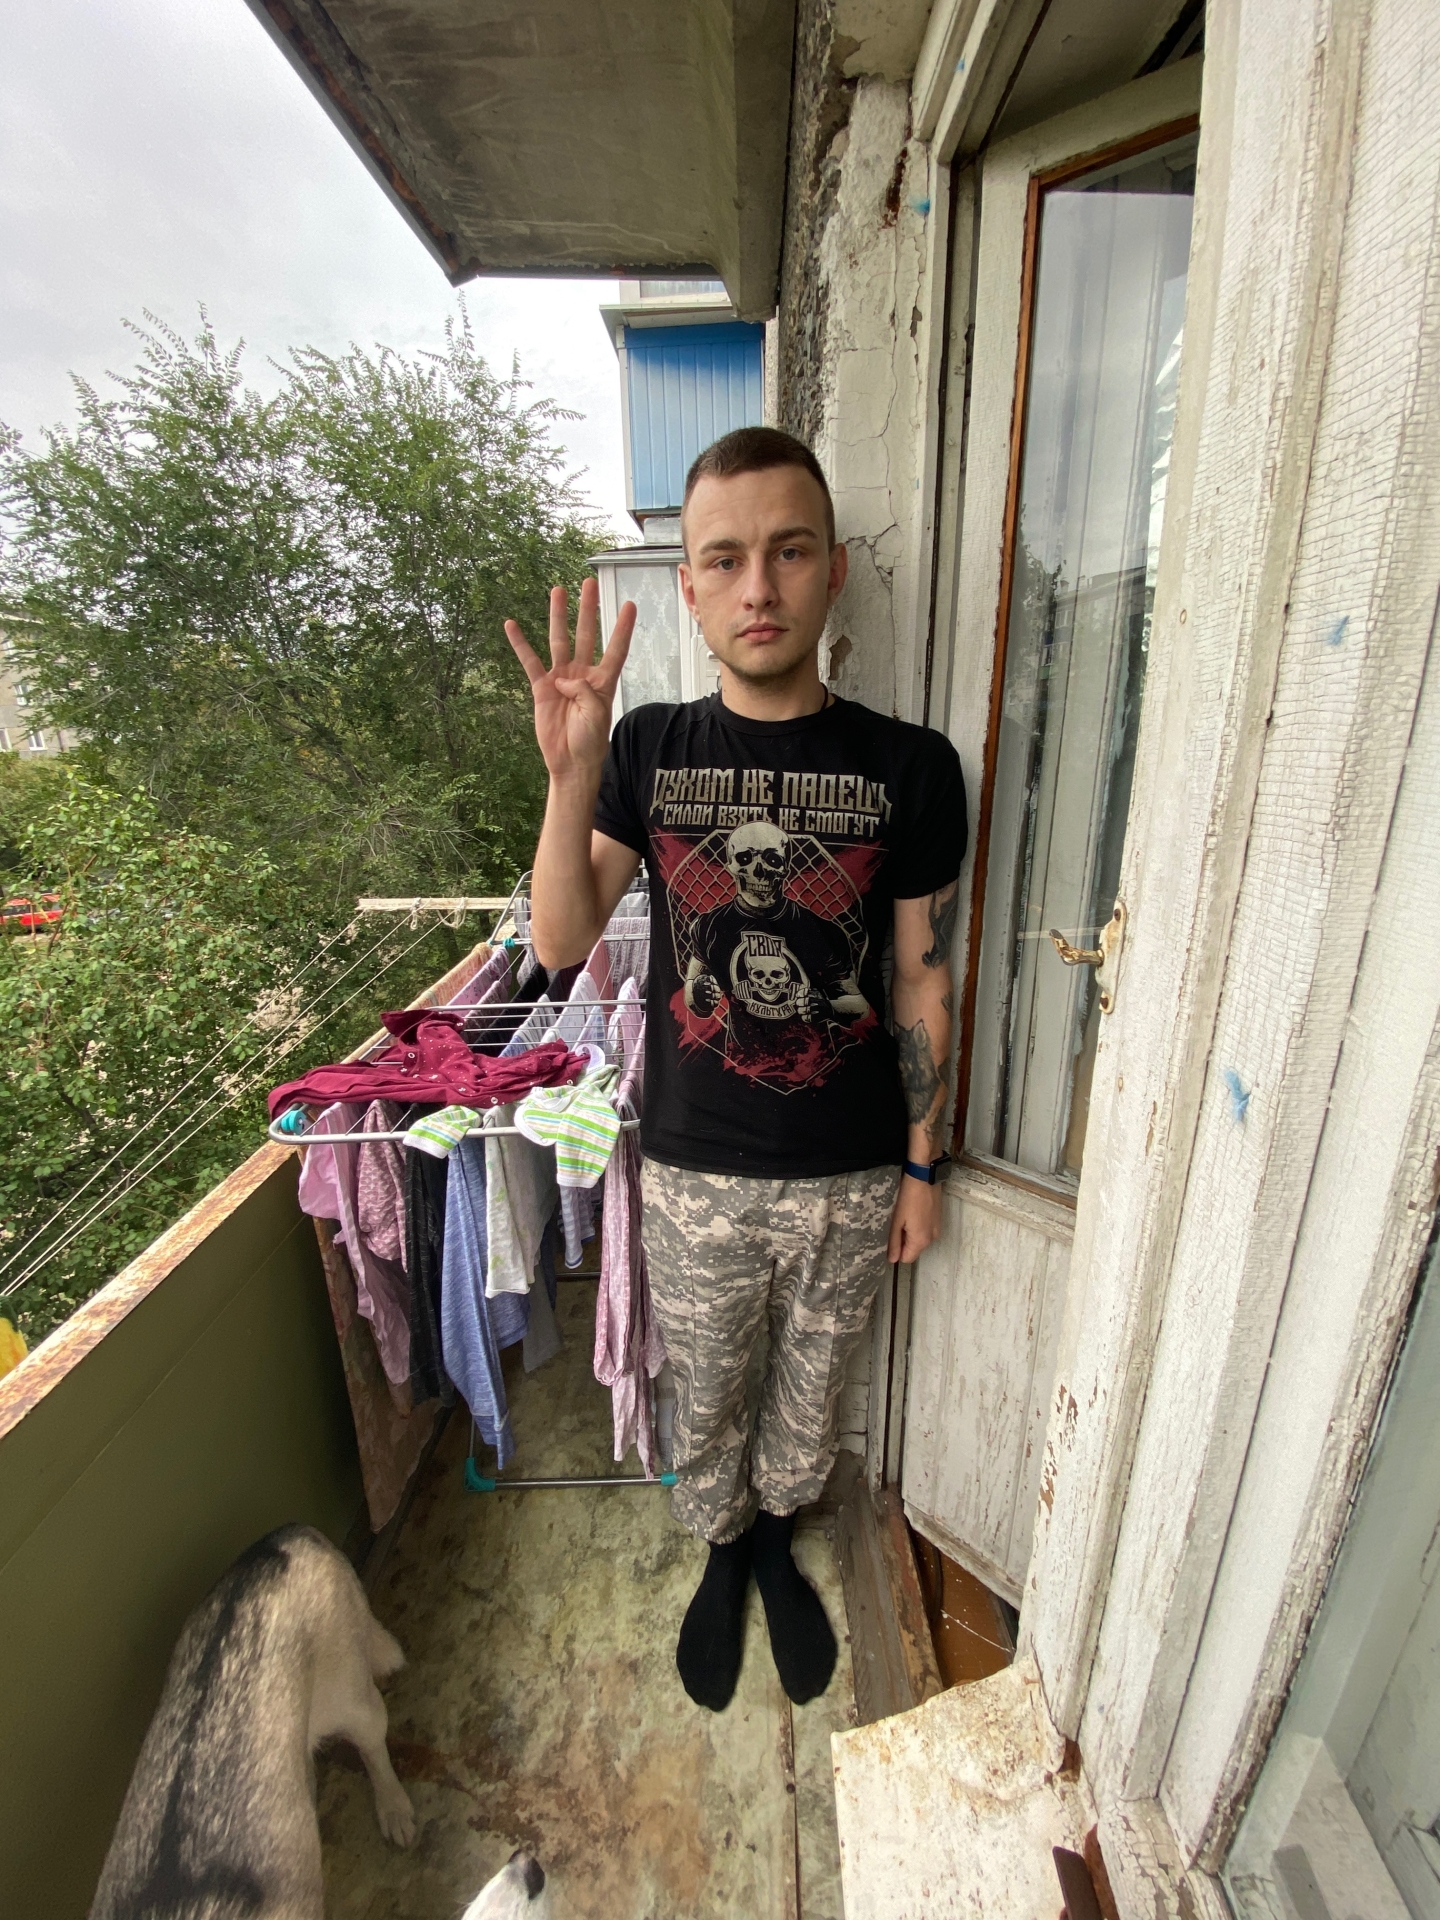
Label: clear